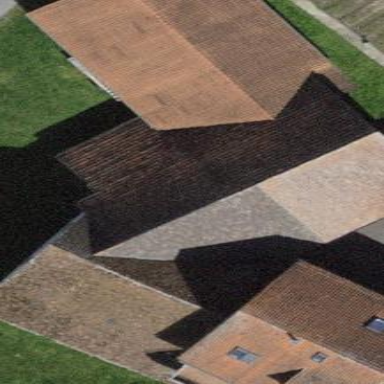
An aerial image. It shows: Building with tiled roof.